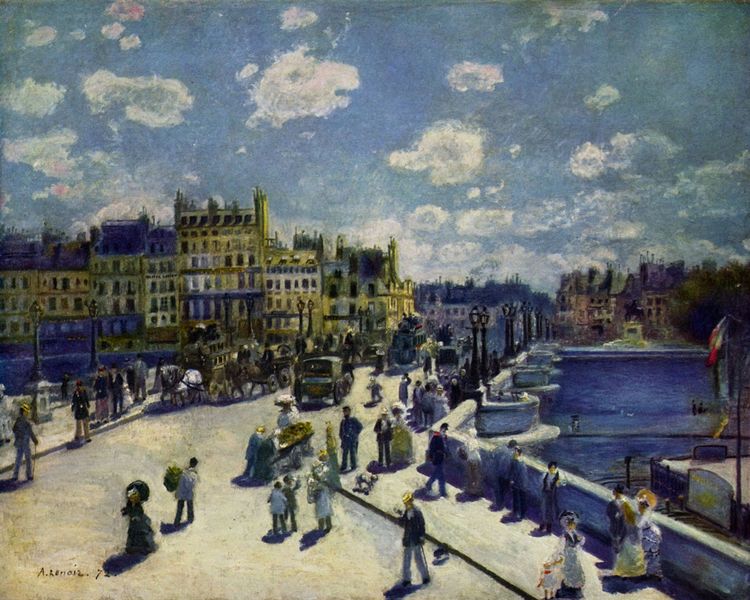
Titel: Pont-Neuf
Künstler: Pierre Auguste Renoir
Standort: Washington (District of Columbia)
Institution: National Gallery of Art
Schlagwörter: blau, gemälde, himmel, mann, meer, schatten, wasser, weiß, wolken, fluss, frauen, gelb, impressionismus, menschen, stadt, ufer, abend, fenster, frankreich, frau, grau, hell, hut, hüte, lampe, lampen, laterne, laternen, licht, männer, paris, pfeiler, renoir, strasse, dach, gebäude, haus, hund, schirm, weg, wolke, architektur, kleidung, mensch, signatur, öl, dämmerung, häuser, brücke, brüstung, kanal, sonne, kind, personen, boot, boote, kamin, kamine, kinder, pferd, pferde, gemüse, bewölkt, schiff, schiffe, sommer, strand, fassaden, passanten, pflaster, fahne, flagge, farben, mauer, fußgänger, kutsche, kutschen, platz, auto, hafen, seine, promenade, franzosen, architecture, blue, crowd, crown, hat, lamp, men, oil, palace, people, red, white, window, women, black, figures, france, gold, gray, green, ladies, lady, modern, old, painting, wall, windows, woman, yellow, datum, gown, looking, brown, grossstadt, bürgersteig, gehsteig, jugenstil, gehweg, pflasterstein, bordstein, schirme, sonntag, cloud, clouds, horses, life, man, sky, sonnenschein, boat, building, house, landscape, lap, sea, ship, shore, water, houses, roofs, street, summer, sun, child, kin, spaziergänger, light, river, road, view, prunk, color, impressionism, shadow, bonnet, dog, dogs, hats, walking, french, oldtimer, autos, leaning, statue, boats, seascape, children, flag, bridge, town, still life, victorian, stroll, sunny, boulevard, city, day, lamps, lantern, lanterns, latern, lights, monet, pont neuf, paare, sonnenschirme, cart, buildings, terrace, fountain, walk, colors, pompös, wasserr, harbor, pferdebahn, carriage, horse, impressionist, elegant, chimney, cityscape, blue sky, kids, sidewalk, humans, fashion, wattewolken, lgiht, parasol, umbrella, geschäftig, carriages, umbrellas, car, orsay, seinebrücke, daily, cars, trade, gutes wetter, automobile, street scene, lamppost, rooftops, enschen, automobiles, standt, london, plaza, canal, pier, elegance, baskets, pedestrians, scenery, spires, buggy, 19 jahrhundert, batteau, corner, pillars, bulding, brückenfüße, sjy, sunny day, rivier, umbrealls, laterns, impresionism, 1900, older, finials, gas lamp, 1972, 1800s, straßenbeleuchtung, schönes wetter, auguste, waling, bourgoisie, stadtansicht kutschen spaziergänger, families, 1872, quay, blau#kutsche, stadt hafen, auto mauer, pnt madeleine, parasols, lampposts, zenoiz, 72, siene, sienne, publc, stad, cimeys, impressionisme, straßenhandel, aauto